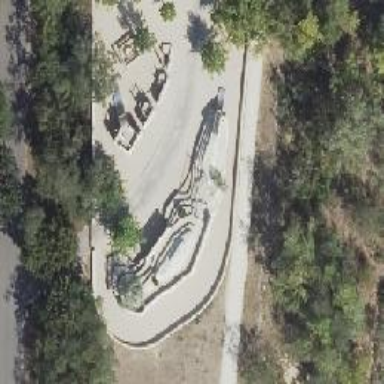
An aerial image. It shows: Playground with climbing rock feature.